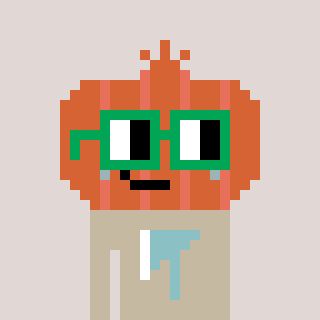
a pixel art character with square green glasses, a onion-shaped head and a bege-colored body on a warm background